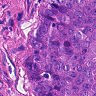
Metastatic tissue present: yes